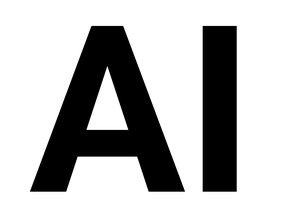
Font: Roboto_Bold